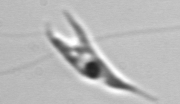
Label: Chrysochromulina_lanceolata